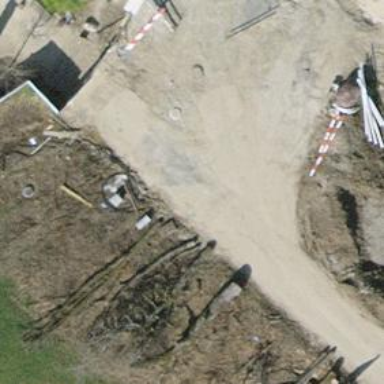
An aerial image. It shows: Lift gate barrier.